Interaction volume radius: 10 \u00c5
Interaction volume height: 10 \u00c5
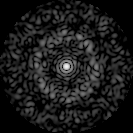
Disorder parameter: 0.8725